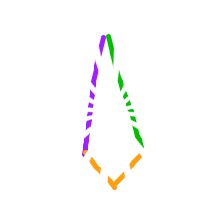
Shape: kite